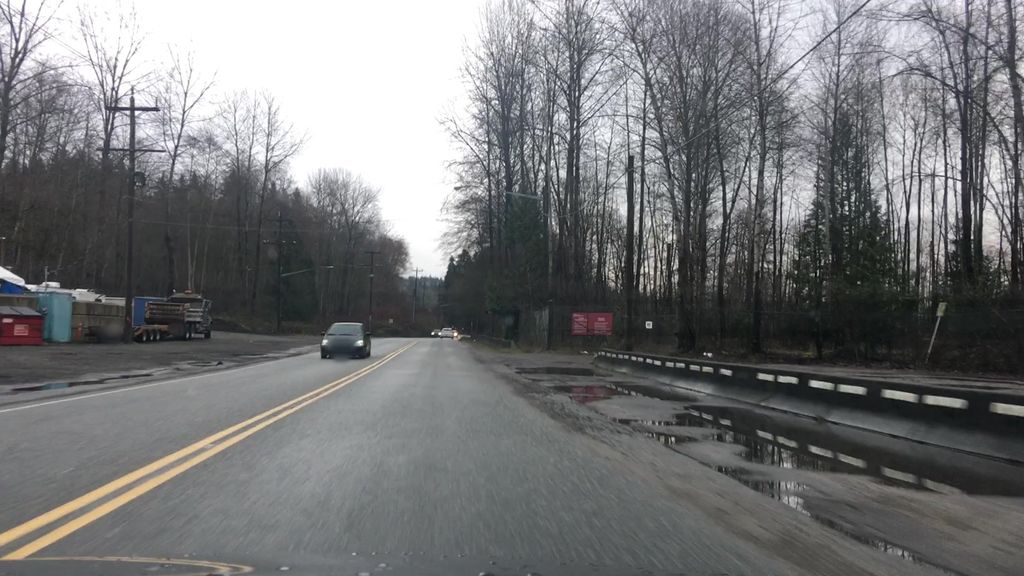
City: vancouver